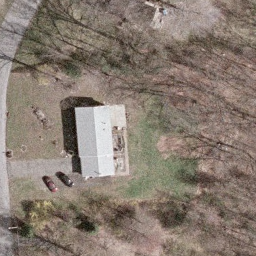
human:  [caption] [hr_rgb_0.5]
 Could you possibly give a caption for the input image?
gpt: This is a sparse residential area with a house surrounded by withered plants and lawn .

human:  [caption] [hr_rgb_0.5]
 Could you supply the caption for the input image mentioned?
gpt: A house with some cars parked beside is in the sparse residential area .

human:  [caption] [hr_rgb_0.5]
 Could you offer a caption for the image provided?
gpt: A house is surrounded by withered plants in the sparse residential area .

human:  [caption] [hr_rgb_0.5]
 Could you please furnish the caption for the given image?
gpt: A house is surrounded by withered plants and lawn in the sparse residential area .

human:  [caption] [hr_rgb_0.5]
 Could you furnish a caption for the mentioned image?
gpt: A house with plants surrounded and some cars parked beside .